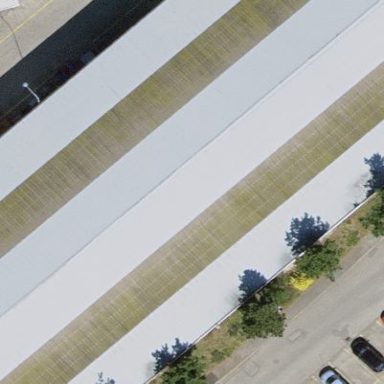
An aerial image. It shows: Industrial building.